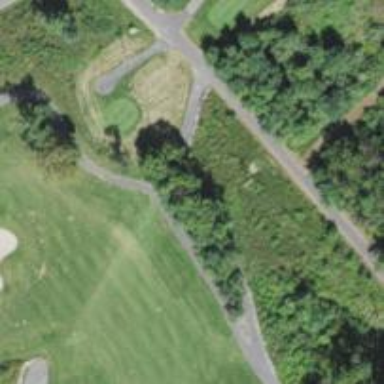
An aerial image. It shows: Asphalt service road that appears to be golf cart path.